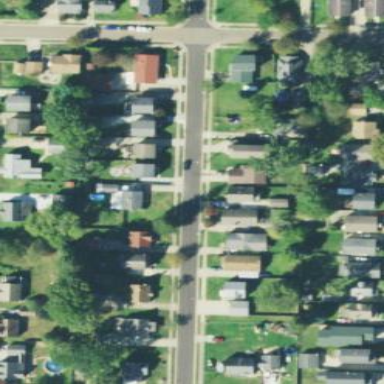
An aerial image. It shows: Single-family residential area.